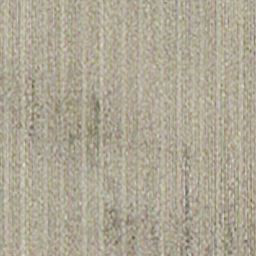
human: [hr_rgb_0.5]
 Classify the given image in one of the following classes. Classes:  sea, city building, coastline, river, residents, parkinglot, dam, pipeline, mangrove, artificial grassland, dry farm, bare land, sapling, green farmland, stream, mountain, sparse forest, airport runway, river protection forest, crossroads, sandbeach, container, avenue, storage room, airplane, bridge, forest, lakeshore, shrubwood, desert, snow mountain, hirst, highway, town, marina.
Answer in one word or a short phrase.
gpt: dry farm